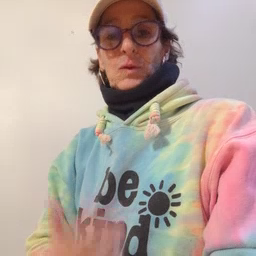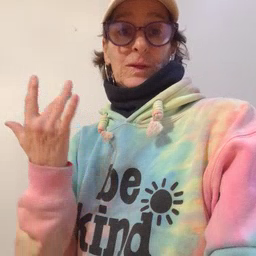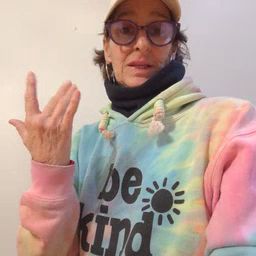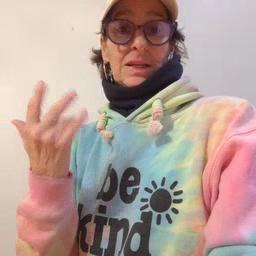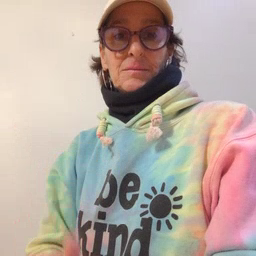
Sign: wait